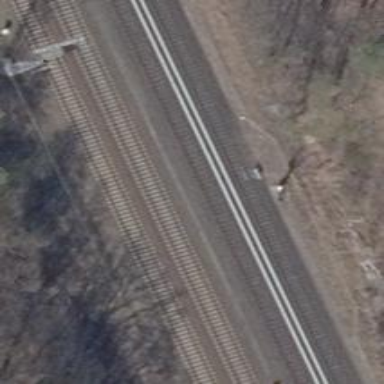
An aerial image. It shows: Railway signal.